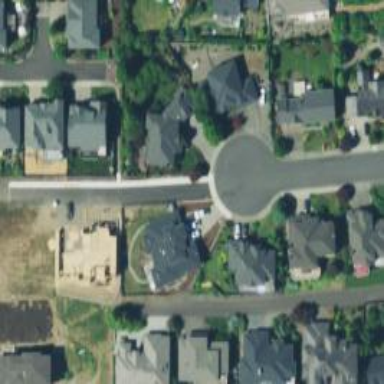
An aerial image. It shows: Service road with sidewalk on the left.